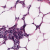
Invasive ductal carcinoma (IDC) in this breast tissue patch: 0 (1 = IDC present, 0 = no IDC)